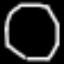
Label: octagon